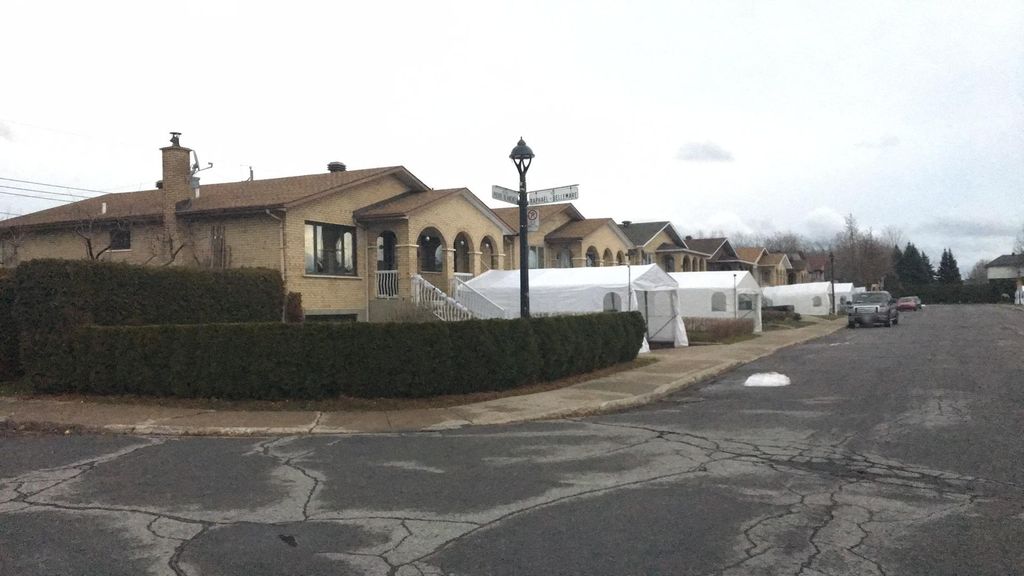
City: montreal